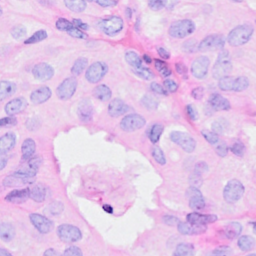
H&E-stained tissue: Breast